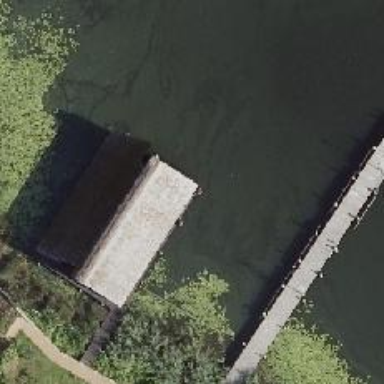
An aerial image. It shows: Man-made pier.